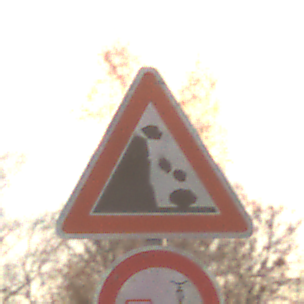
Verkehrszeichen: SteinschlagLinks
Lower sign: VerbotUeberholenEinspurigeFahrzeuge
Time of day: SunriseSunset
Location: Outdoor (Nature)
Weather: PartlyCloudy
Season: NotSpecified
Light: Natural